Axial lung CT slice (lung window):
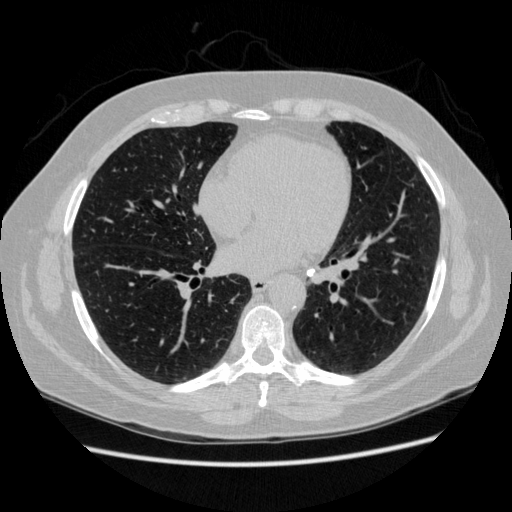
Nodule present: no